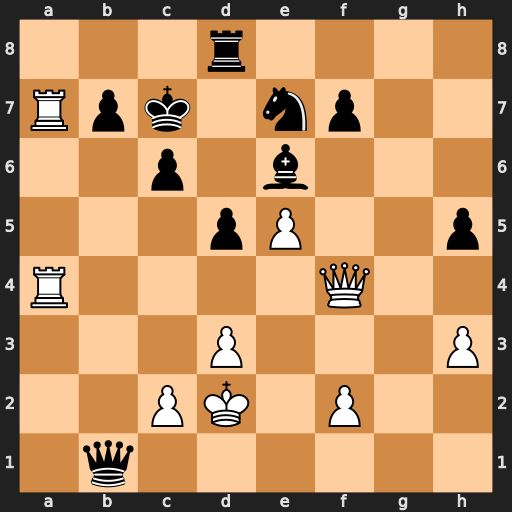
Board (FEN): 3r4/Rpk1np2/2p1b3/3pP2p/R4Q2/3P3P/2PK1P2/1q6
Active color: w
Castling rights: -
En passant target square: -
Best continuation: Rb4 Qc1+ Kxc1